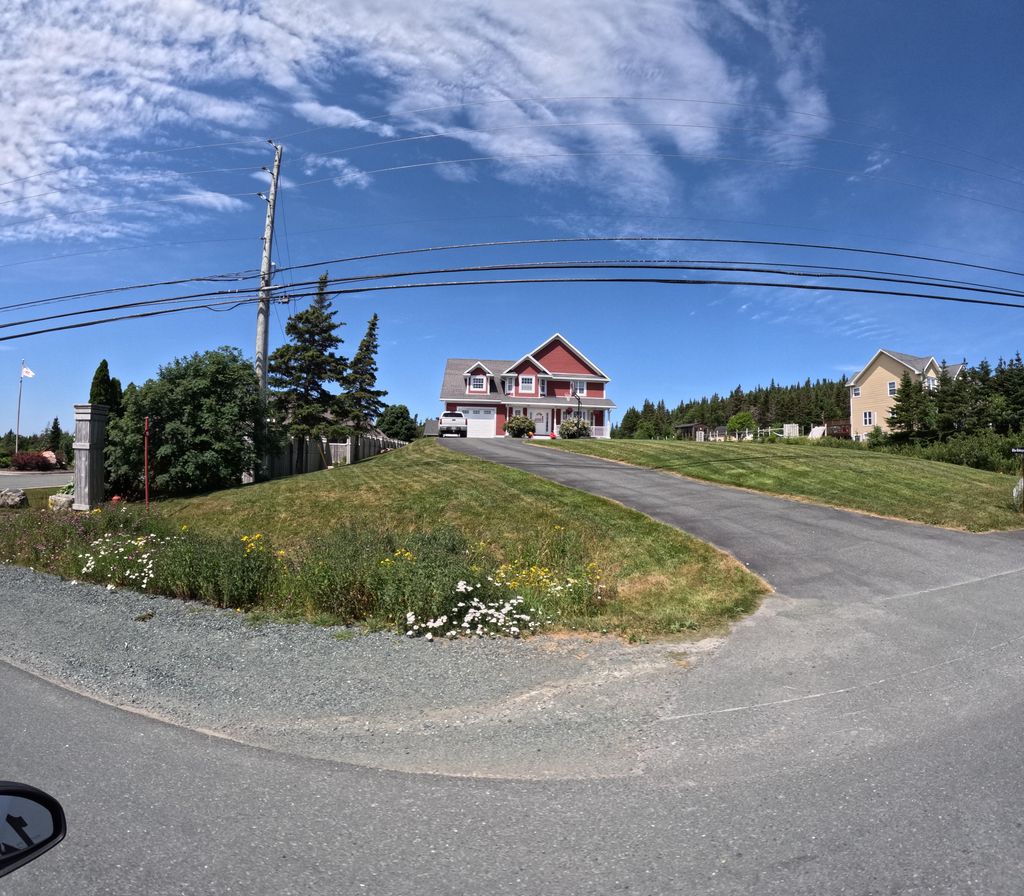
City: st_johns